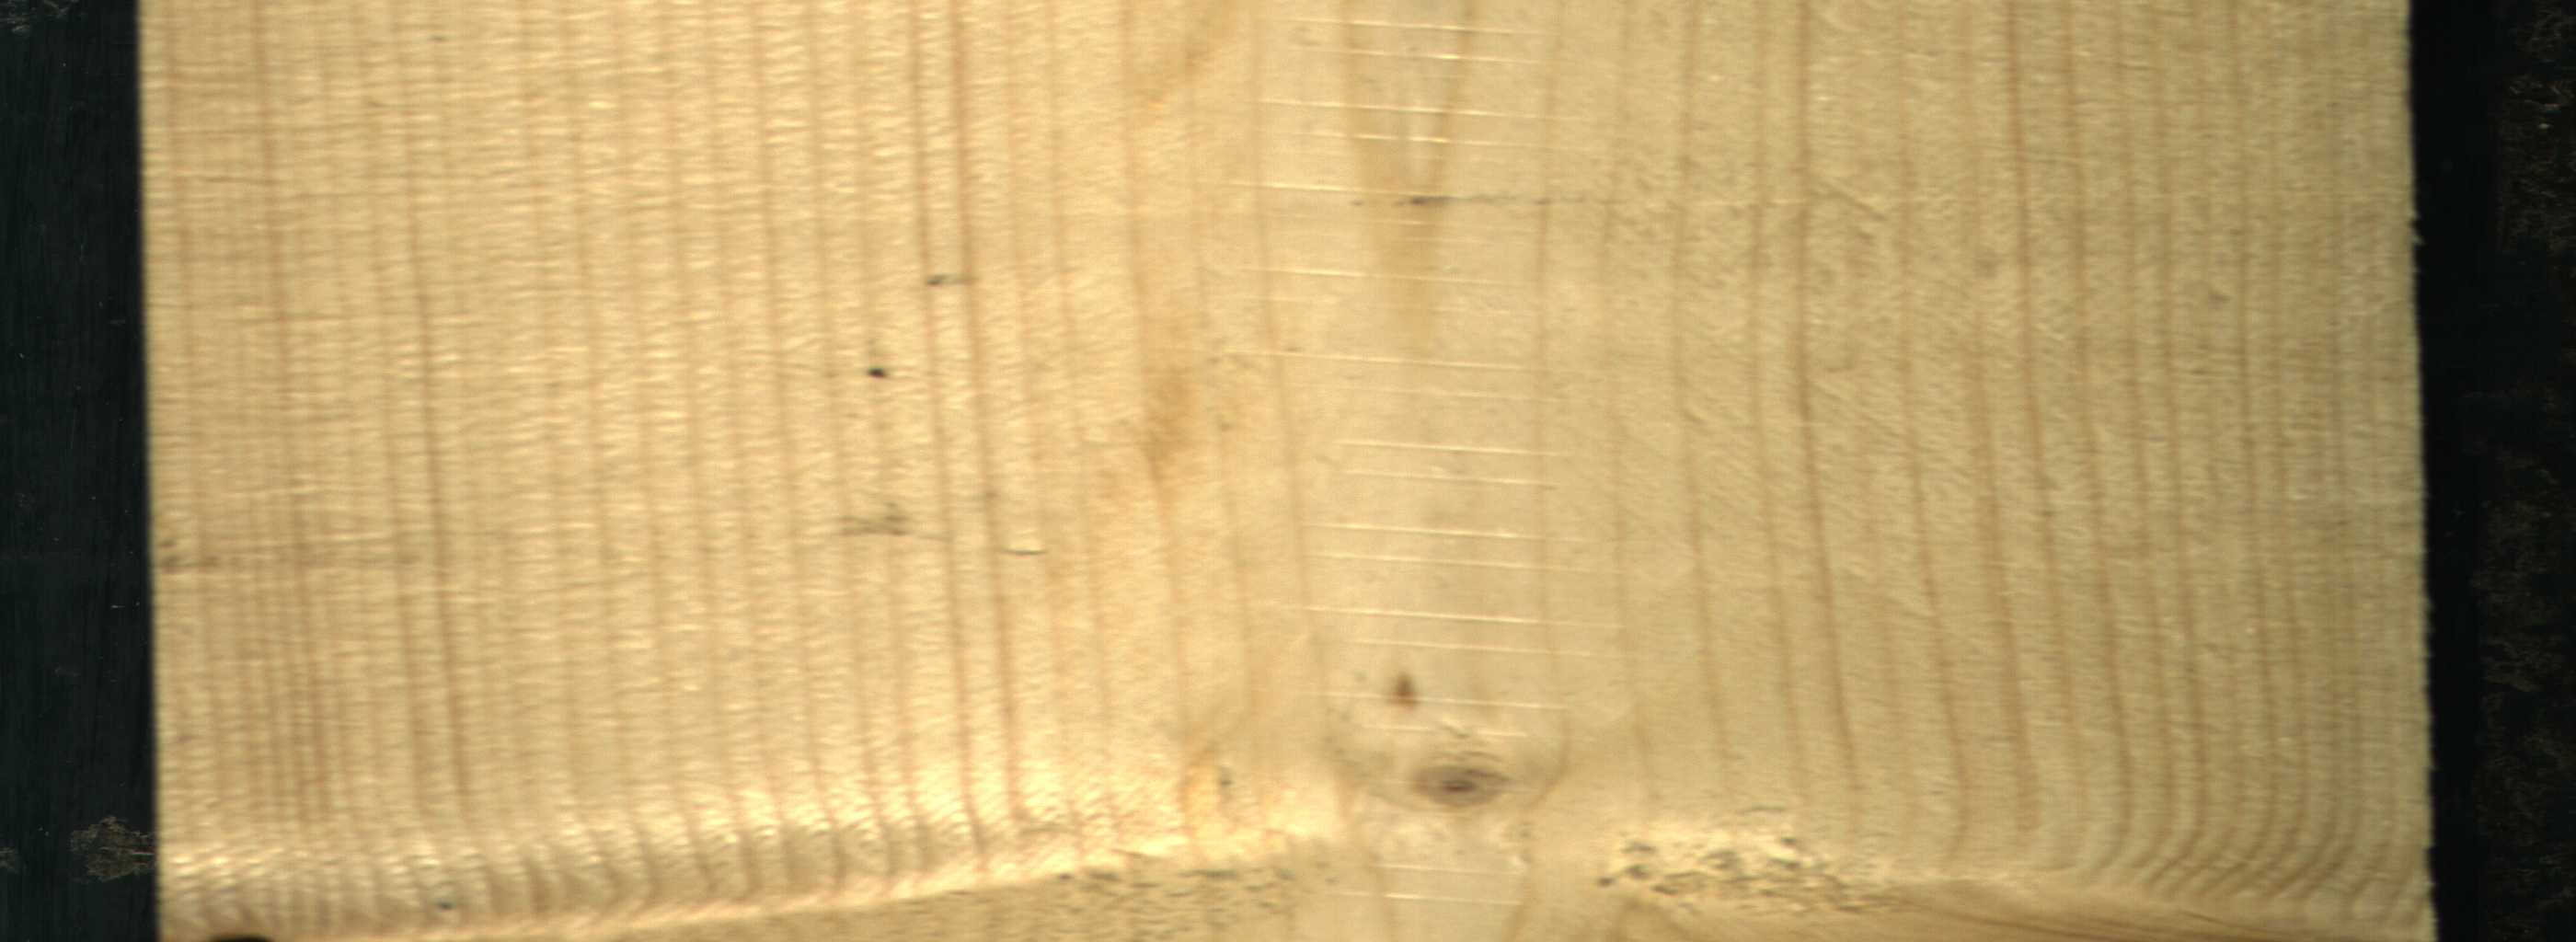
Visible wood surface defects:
Live_Knot